Field crop: maize
Growth stage: 2
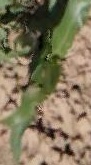
Species: maize